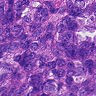
Metastatic tissue present: yes